Field crop: maize
Growth stage: 2
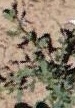
Species: convolvulus